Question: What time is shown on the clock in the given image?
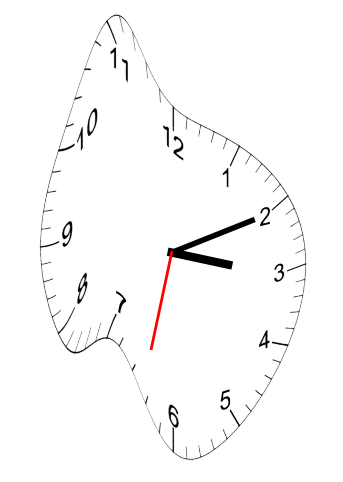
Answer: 03:10:32